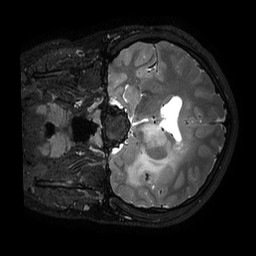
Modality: T2w
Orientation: coronal
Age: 22
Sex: male
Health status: ill
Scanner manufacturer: philips
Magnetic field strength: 3 T
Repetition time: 3.5 s
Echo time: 0.3 s